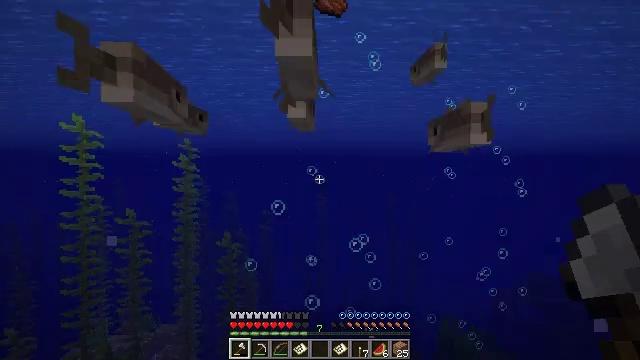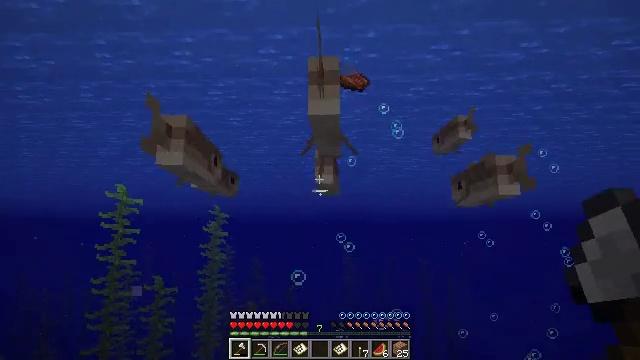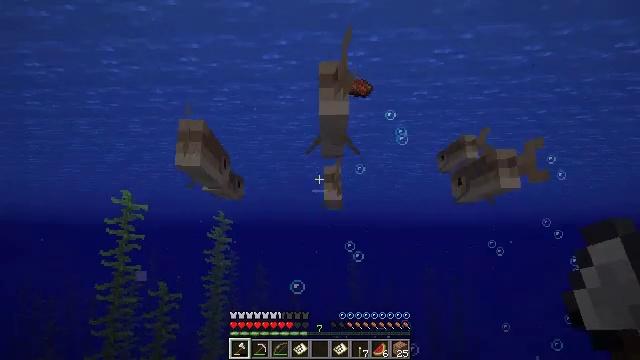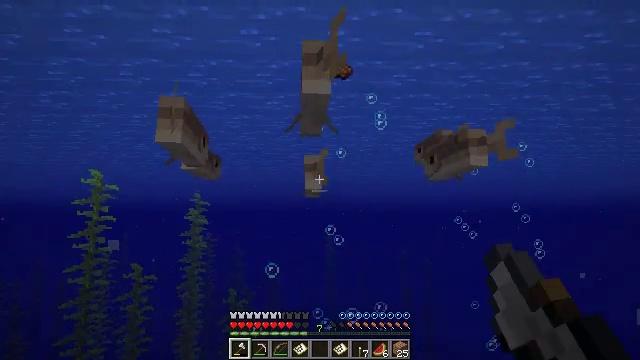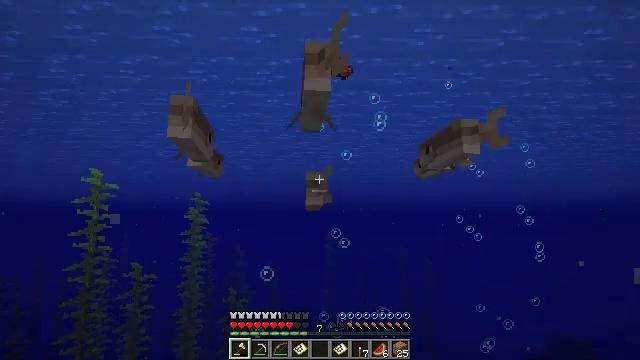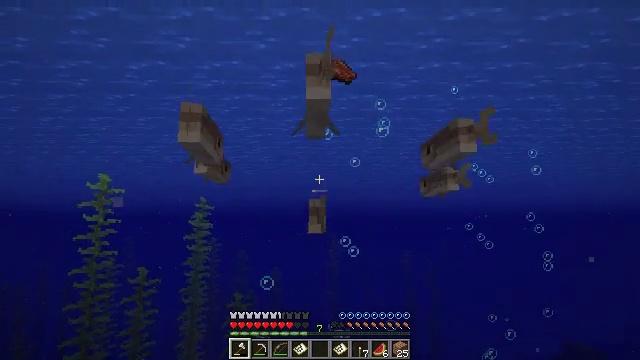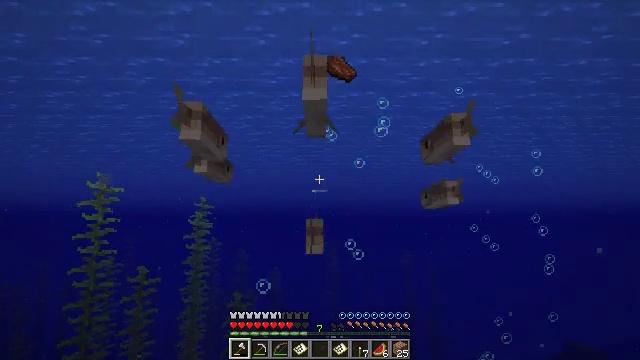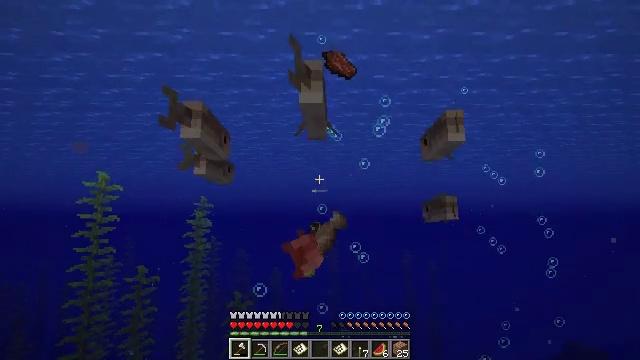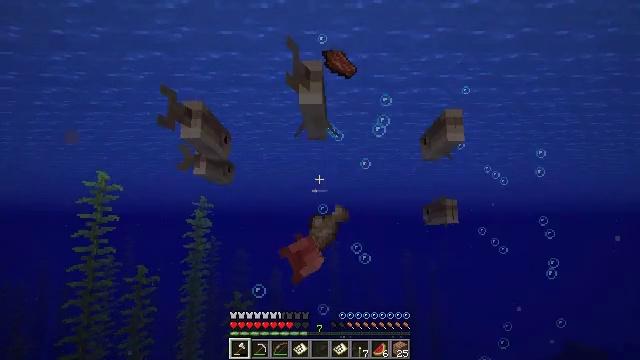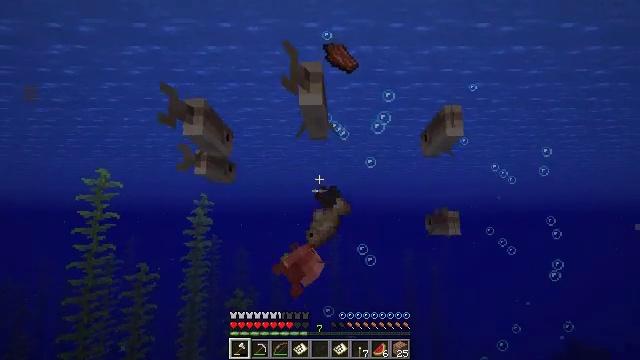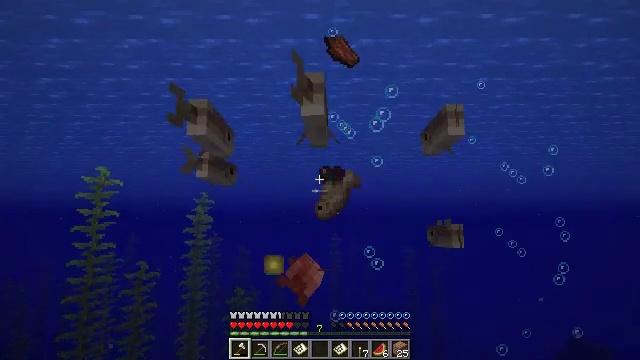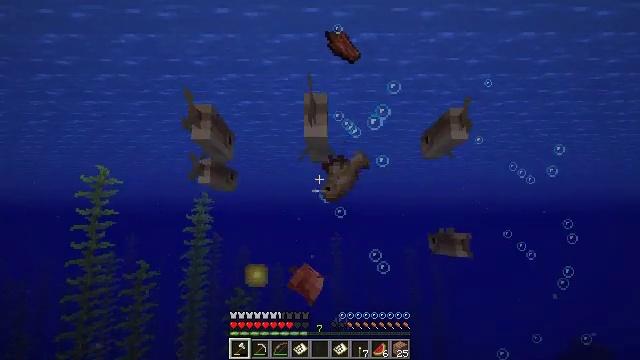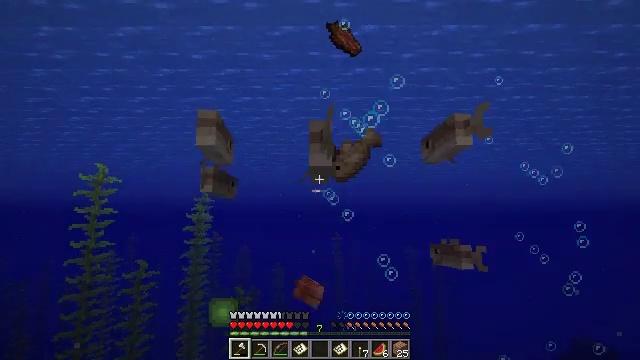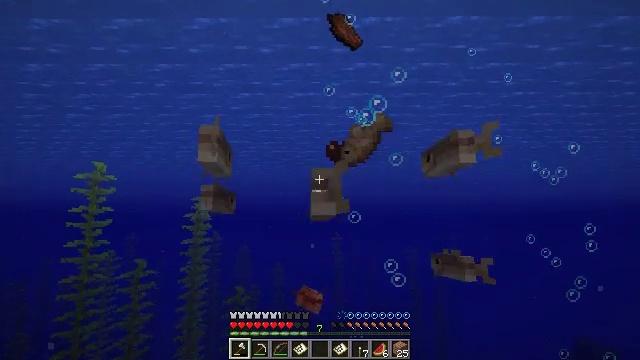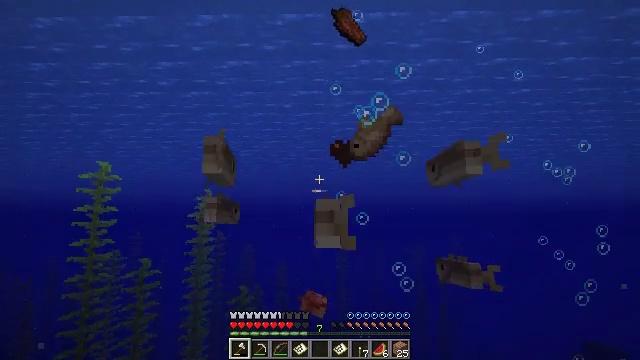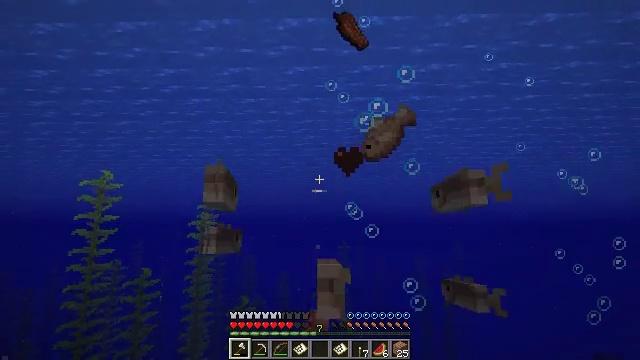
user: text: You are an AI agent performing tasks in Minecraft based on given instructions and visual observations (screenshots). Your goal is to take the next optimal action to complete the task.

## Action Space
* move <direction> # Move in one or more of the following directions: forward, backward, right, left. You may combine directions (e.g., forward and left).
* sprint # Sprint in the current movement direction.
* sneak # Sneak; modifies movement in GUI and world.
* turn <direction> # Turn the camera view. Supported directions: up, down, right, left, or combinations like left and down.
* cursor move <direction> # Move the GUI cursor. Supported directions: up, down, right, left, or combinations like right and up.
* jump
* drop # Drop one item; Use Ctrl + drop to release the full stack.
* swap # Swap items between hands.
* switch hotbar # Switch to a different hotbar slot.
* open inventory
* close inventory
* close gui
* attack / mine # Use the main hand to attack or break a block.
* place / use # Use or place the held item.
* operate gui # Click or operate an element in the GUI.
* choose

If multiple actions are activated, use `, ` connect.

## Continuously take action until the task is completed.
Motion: motion action
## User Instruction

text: Kill mobs in water.
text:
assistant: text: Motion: sprint, turn left and up
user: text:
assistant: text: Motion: sprint, turn up, attack / mine
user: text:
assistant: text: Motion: sprint, turn right and down, attack / mine
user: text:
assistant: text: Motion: attack / mine
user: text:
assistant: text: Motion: move forward, turn up, attack / mine
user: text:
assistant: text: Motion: move forward
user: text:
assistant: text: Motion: move forward
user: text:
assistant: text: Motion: move forward
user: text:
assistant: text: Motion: move forward
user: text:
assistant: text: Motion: move forward
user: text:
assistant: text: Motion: move forward
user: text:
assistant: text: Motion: move forward
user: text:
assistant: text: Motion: move forward
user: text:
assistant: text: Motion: move forward
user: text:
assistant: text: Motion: move forward, turn up
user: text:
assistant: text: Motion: move forward
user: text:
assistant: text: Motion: move forward, turn right and down
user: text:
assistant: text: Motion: move forward, turn down
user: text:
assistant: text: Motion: move forward, turn down
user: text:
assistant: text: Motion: move forward, turn down
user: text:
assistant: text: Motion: move forward, turn right and down
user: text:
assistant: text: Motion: move forward, turn right and down
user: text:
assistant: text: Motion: move forward, turn down
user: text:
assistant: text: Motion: no_op
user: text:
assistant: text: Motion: turn down
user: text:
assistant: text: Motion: move forward, turn down
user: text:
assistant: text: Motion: move forward, turn left and down
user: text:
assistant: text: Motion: move forward, turn left
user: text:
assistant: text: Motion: move forward
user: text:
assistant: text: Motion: move forward, turn left